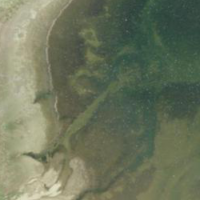
EUNIS habitat code: 14
Species observed at this site:
Bufo bufo